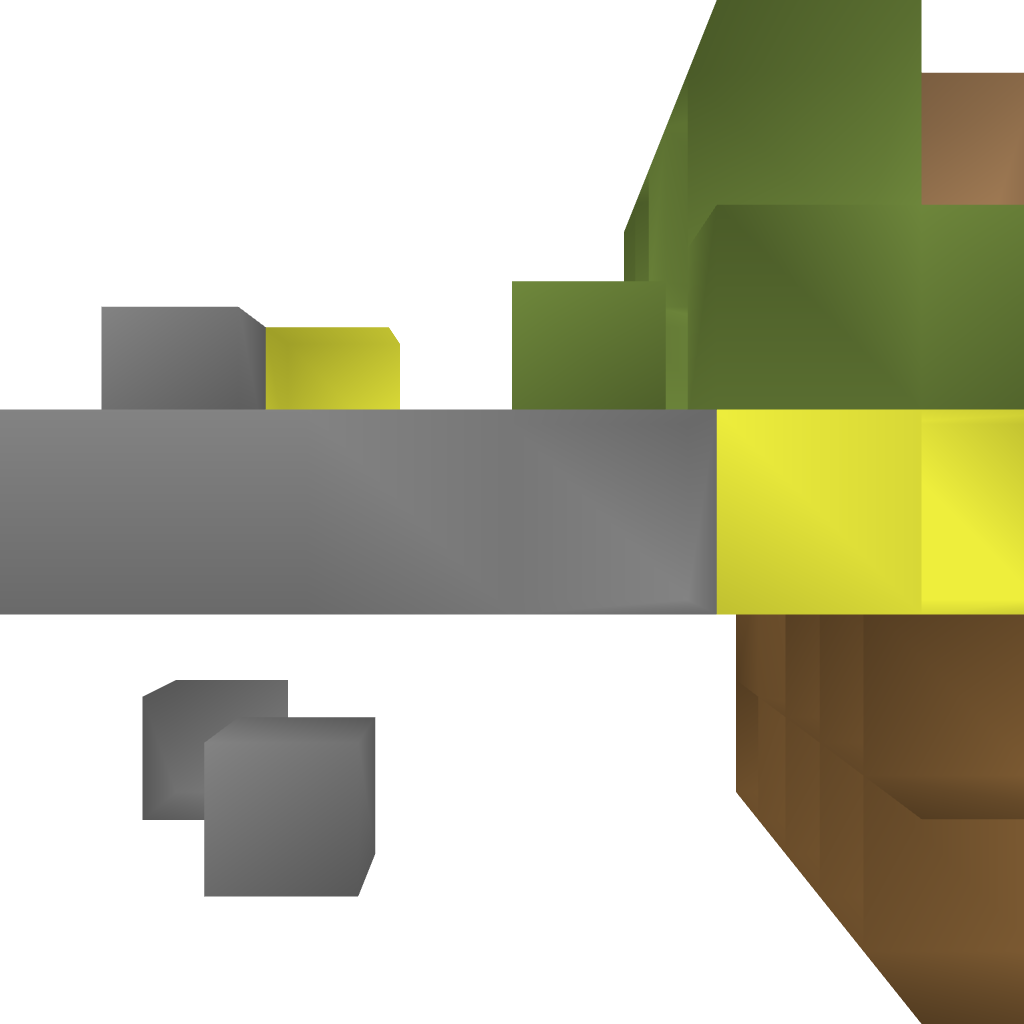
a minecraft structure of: Minecart Dispensing System bad low quality